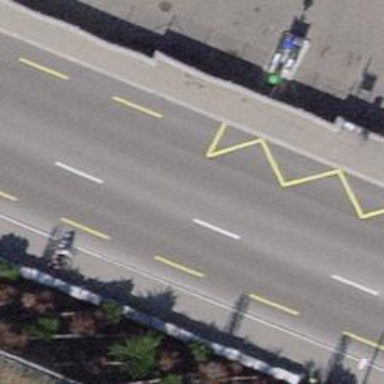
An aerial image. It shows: Bus stop with stop position for public transport.